Interaction volume radius: 5 \u00c5
Interaction volume height: 25 \u00c5
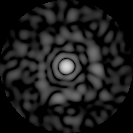
Disorder parameter: 0.8348